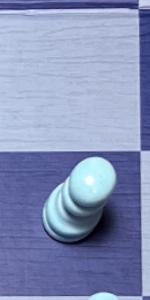
Label: Pawn_White